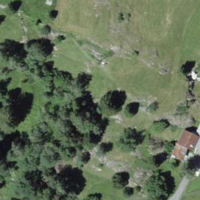
EUNIS habitat code: 26
Species observed at this site:
Amata phegea
Knautia drymeia